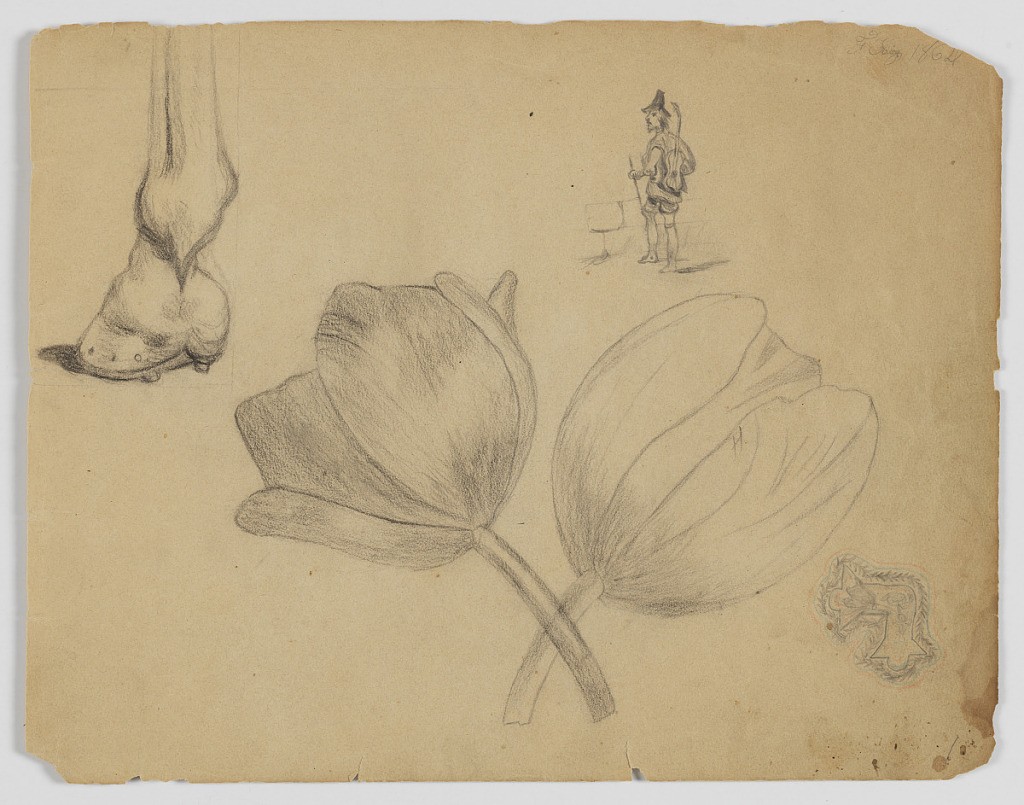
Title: Sketchbook page
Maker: Frederick Krieg, American, b. Germany 1852–1932
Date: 1864–78
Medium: drawing
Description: One of fourteen pages in a sketchbook